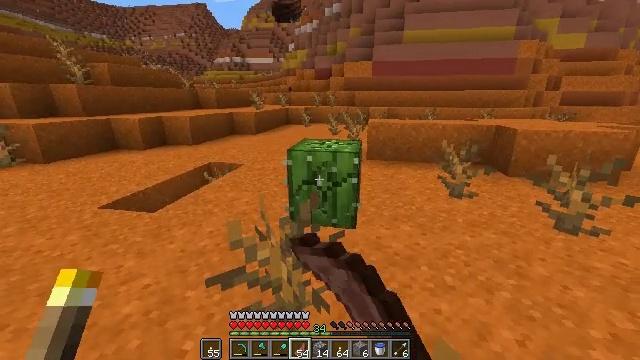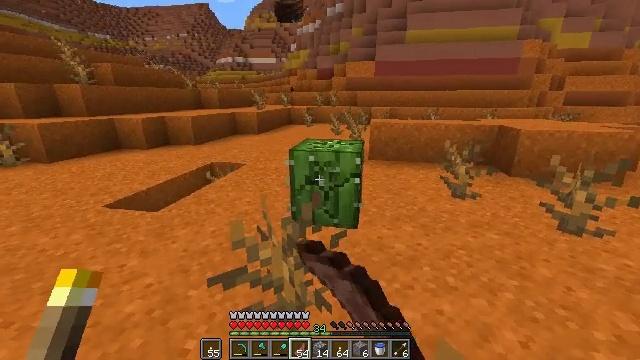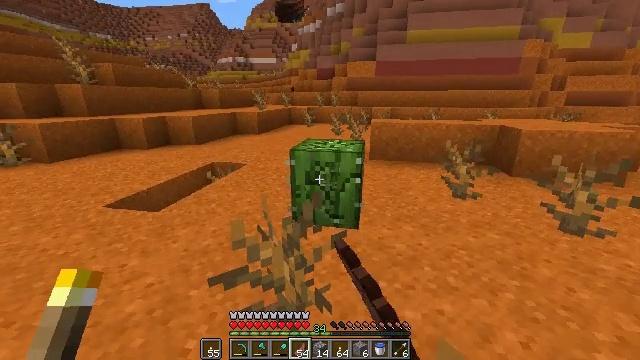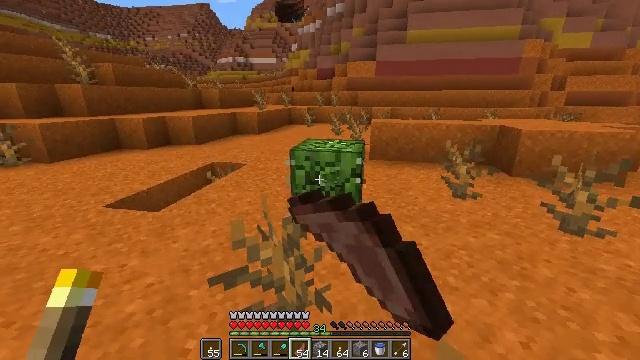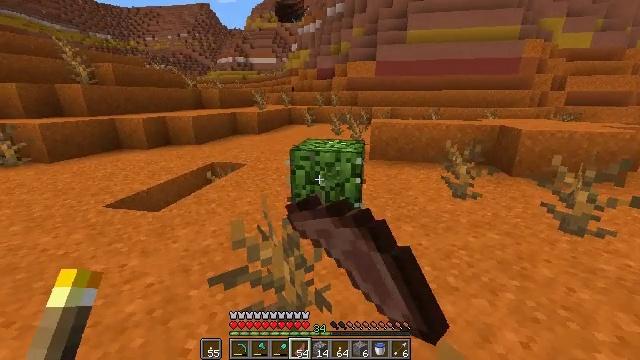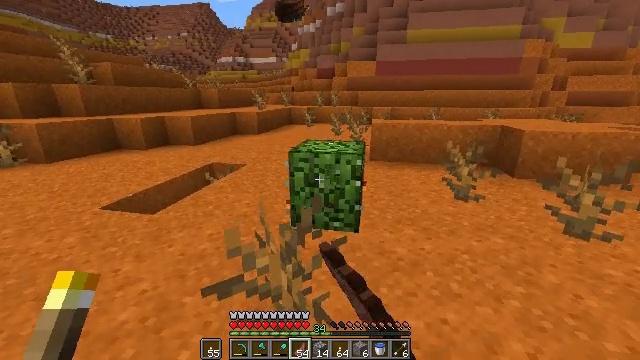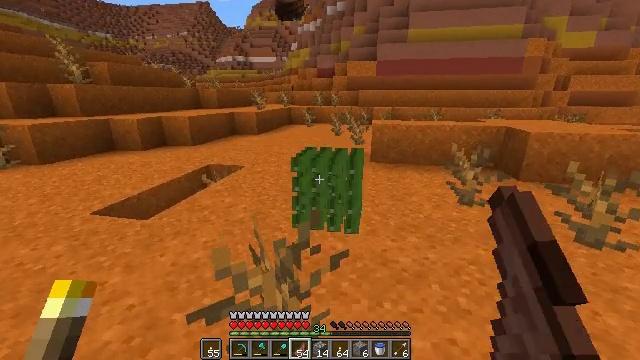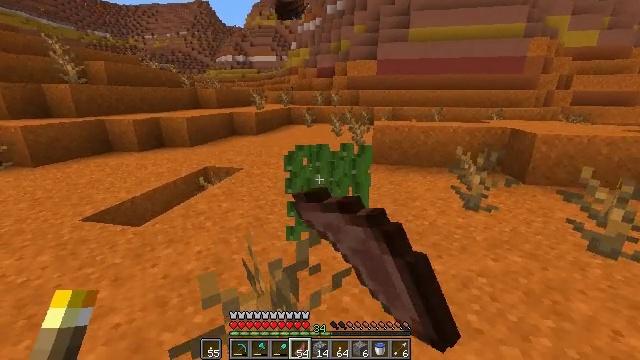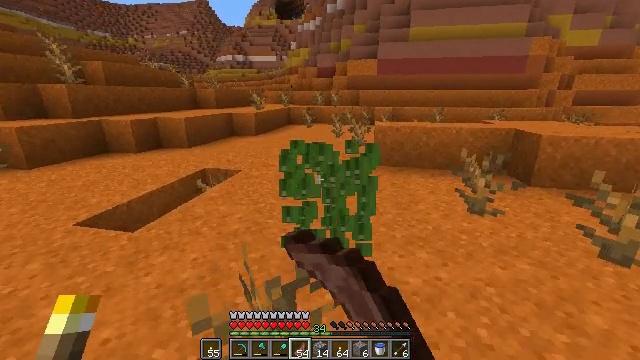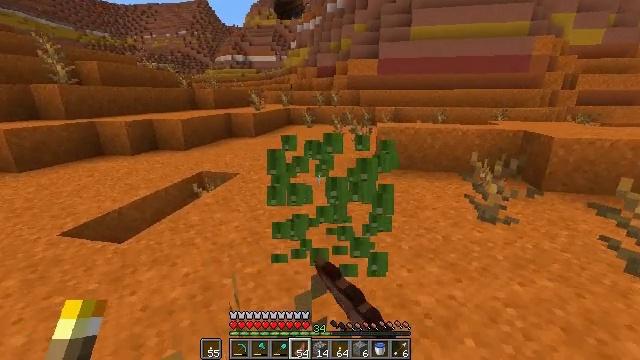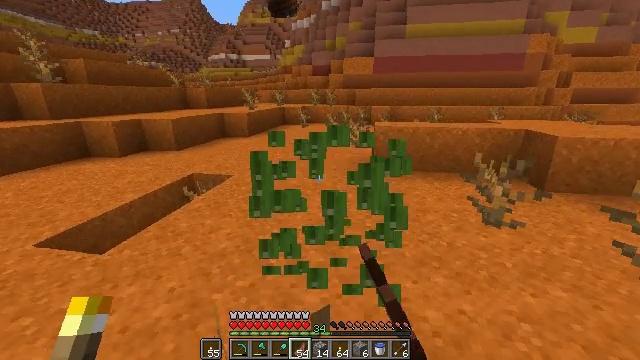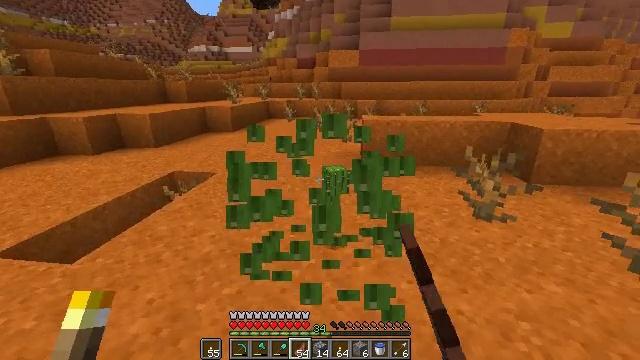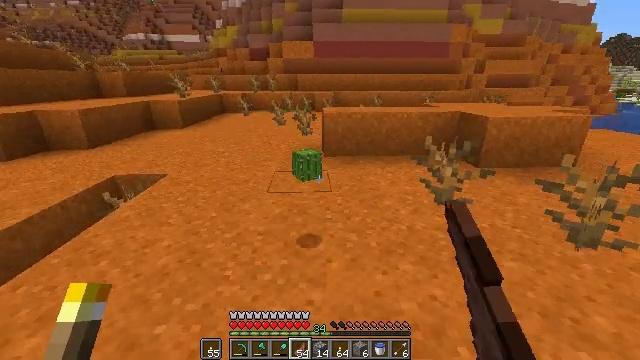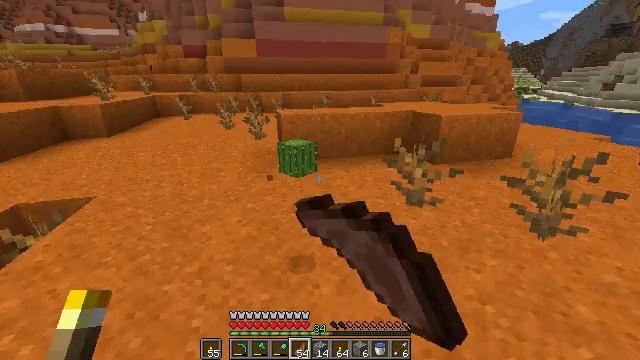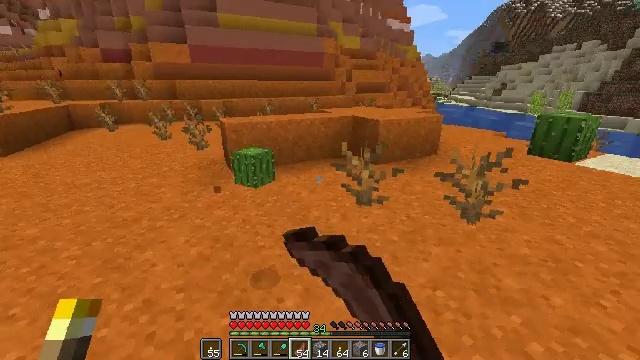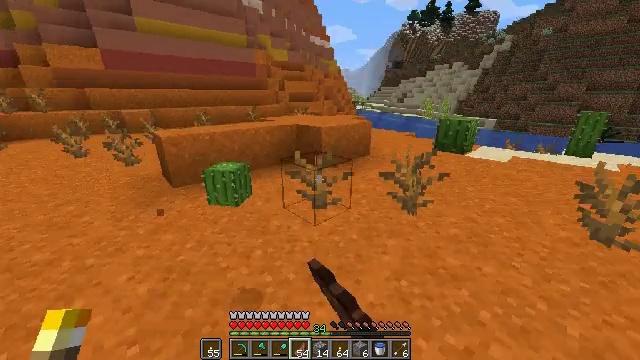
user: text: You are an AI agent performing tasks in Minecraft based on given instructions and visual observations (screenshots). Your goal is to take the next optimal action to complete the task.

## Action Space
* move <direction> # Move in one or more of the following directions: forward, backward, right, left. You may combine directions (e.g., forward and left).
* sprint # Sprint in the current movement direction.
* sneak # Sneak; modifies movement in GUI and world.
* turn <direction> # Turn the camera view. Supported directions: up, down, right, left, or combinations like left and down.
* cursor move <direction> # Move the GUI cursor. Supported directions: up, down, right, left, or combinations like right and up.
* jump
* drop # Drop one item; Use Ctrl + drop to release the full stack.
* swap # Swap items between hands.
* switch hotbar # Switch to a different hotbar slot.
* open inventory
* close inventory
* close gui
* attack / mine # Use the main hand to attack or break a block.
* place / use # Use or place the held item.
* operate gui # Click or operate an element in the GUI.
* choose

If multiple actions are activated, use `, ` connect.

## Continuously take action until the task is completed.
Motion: motion action
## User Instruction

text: Break the cactus block.
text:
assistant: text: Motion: attack / mine
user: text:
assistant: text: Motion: attack / mine
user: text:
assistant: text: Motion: attack / mine
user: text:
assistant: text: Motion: attack / mine
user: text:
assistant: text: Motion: move forward, attack / mine
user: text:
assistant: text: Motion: move forward, attack / mine
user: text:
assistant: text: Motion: move forward, attack / mine
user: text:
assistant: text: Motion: move forward, attack / mine
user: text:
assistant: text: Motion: move forward, attack / mine
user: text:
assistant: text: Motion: move forward, turn right, attack / mine
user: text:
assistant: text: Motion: move forward and move left, turn right and down, attack / mine
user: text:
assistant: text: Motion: move forward and move left, turn right and down, attack / mine
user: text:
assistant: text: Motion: move forward and move left, sprint, turn right
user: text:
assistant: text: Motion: move forward and move left, sprint, turn right
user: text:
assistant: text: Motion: move forward and move left, sprint, turn right
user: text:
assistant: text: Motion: move forward and move left, sprint, turn right and up
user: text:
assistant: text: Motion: move forward and move left, sprint, turn right
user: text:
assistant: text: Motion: move forward and move left, sprint, turn right
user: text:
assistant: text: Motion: move forward and move left, sprint
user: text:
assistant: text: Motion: move forward, sprint
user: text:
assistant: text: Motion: move forward, sprint
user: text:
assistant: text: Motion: move forward, sprint, turn right
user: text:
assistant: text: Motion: move forward, sprint, turn right
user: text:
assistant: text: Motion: move forward
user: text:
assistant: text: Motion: move forward
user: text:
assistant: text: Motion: move forward
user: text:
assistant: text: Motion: move forward
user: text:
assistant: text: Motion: move forward, sprint, turn left and down
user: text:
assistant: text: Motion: move forward, sprint, turn left and down
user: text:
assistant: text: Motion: move forward, sprint, turn left and down, jump